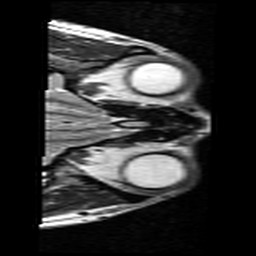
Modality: T2w
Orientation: axial
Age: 31
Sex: female
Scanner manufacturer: siemens
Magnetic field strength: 3 T
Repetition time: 7 s
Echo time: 0.085 s